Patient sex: M
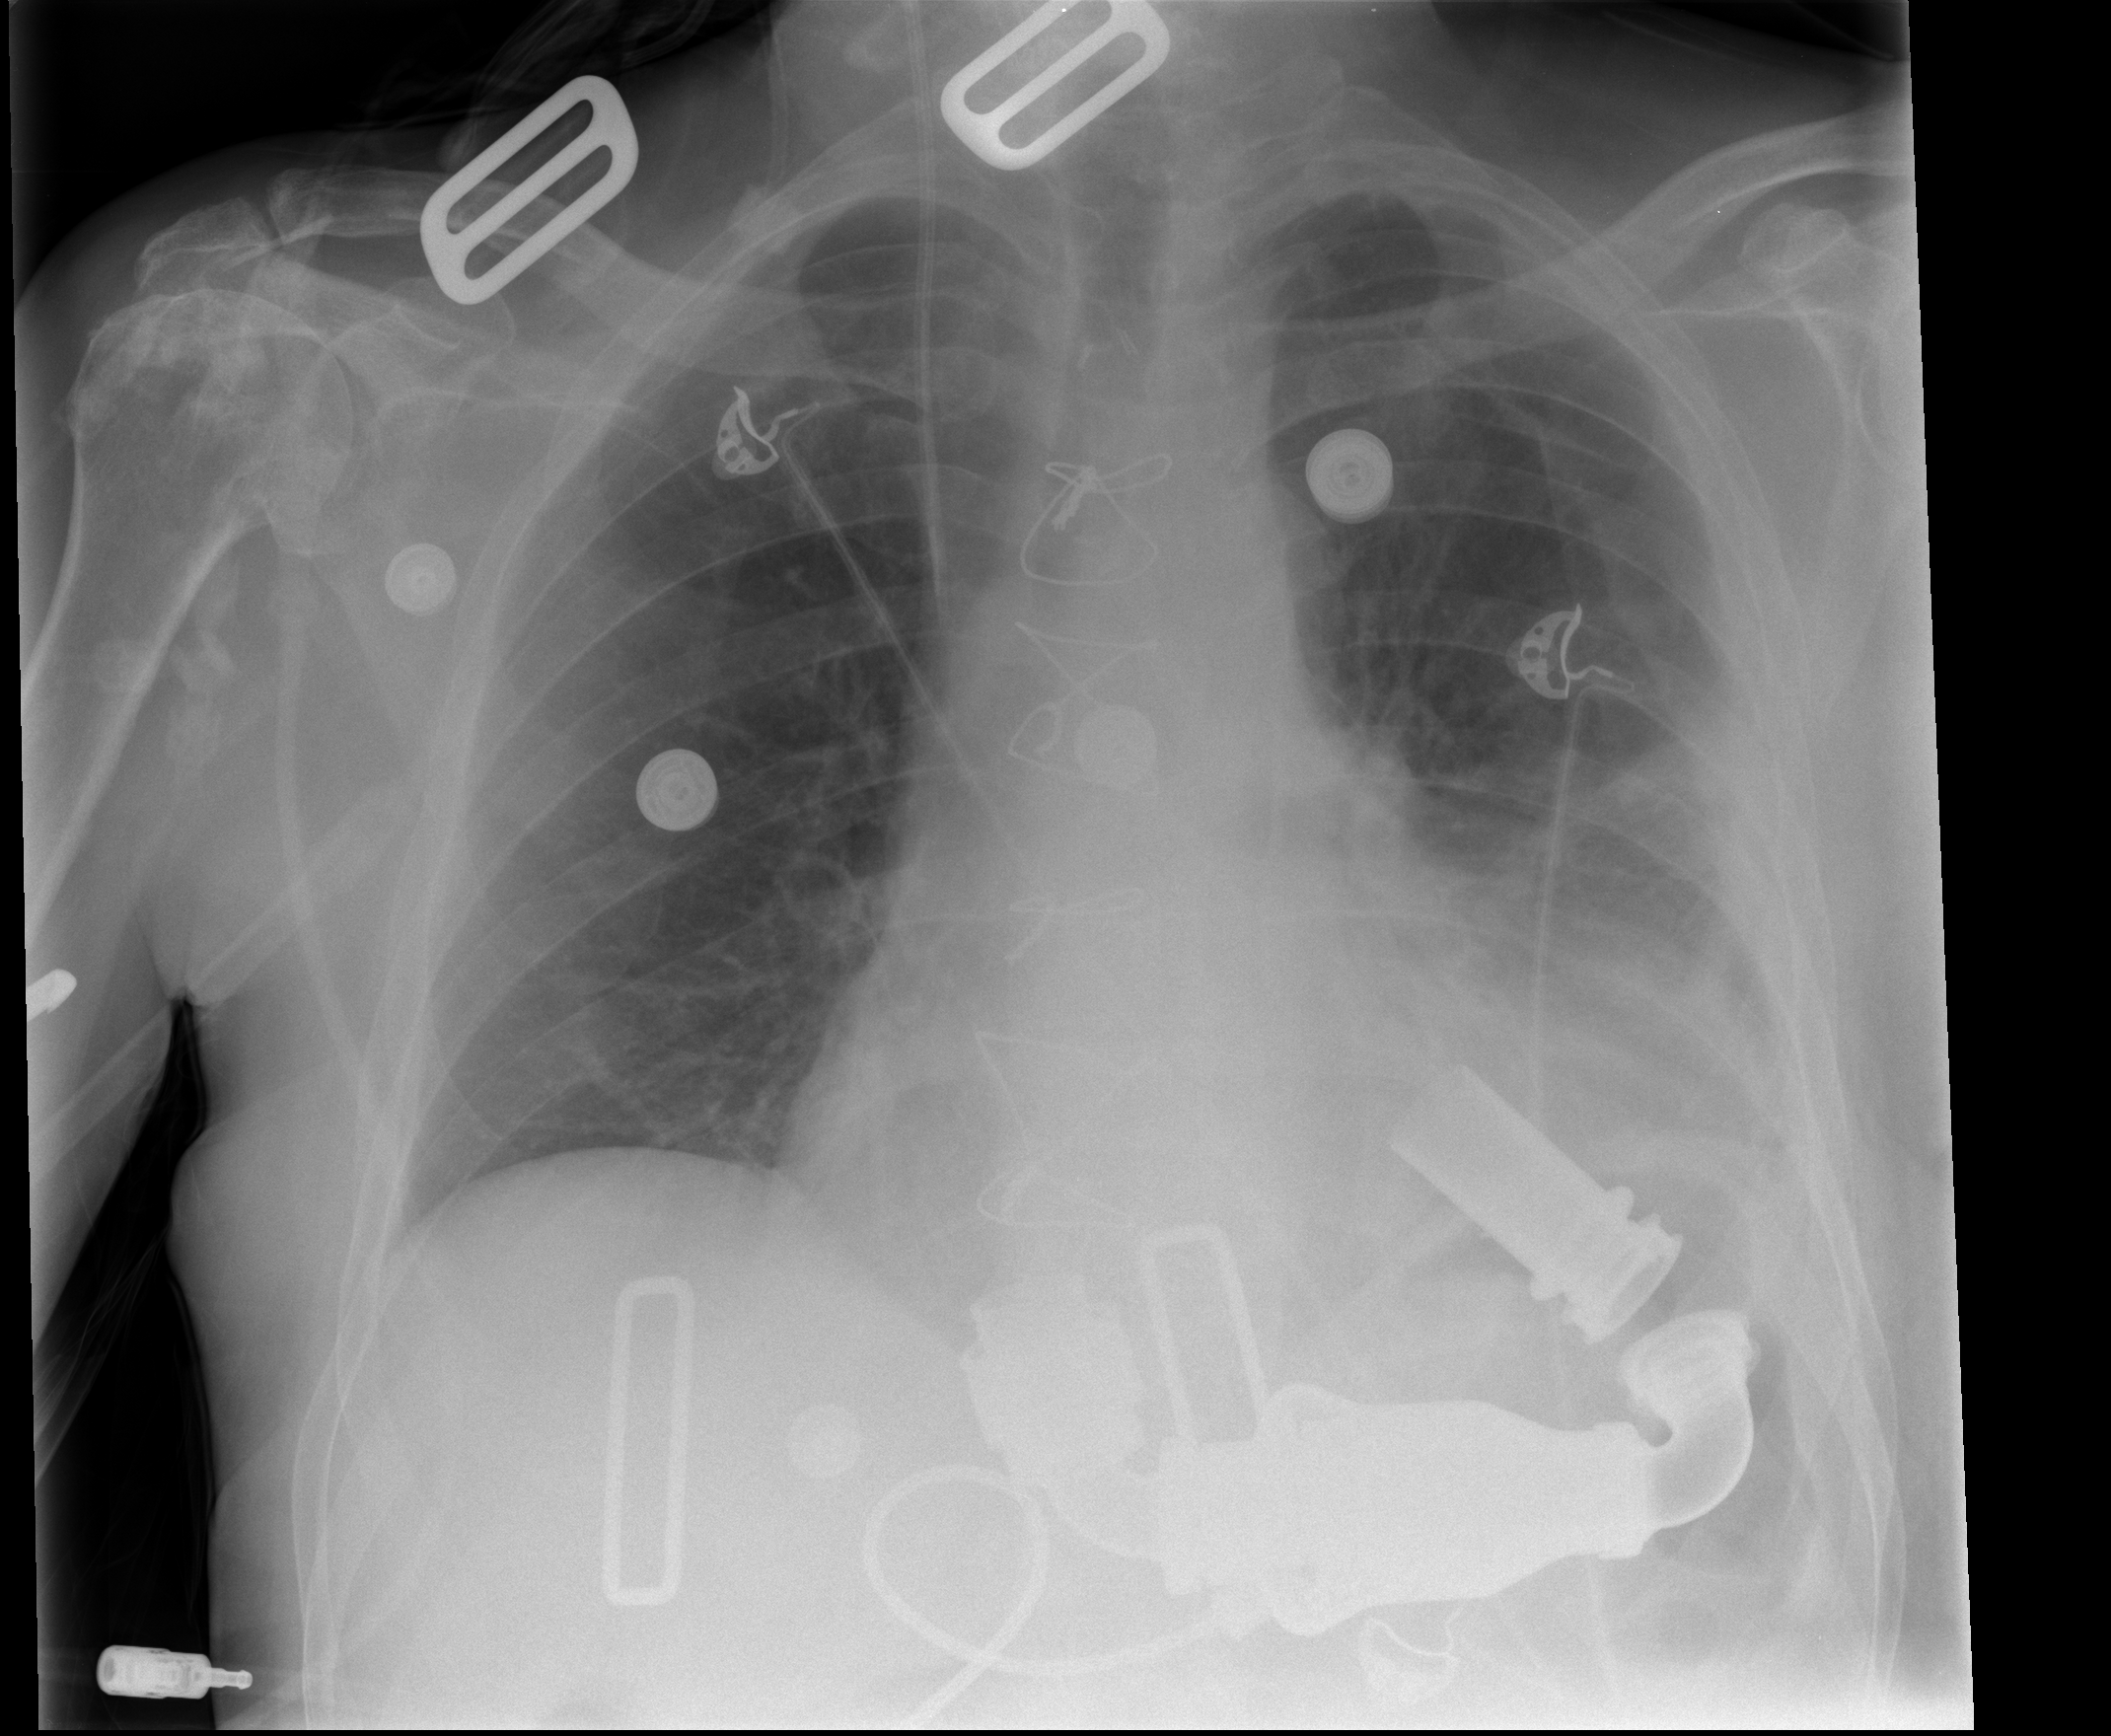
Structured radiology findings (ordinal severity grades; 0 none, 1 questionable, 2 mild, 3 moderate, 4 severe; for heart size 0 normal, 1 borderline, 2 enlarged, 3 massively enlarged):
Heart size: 2
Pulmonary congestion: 2
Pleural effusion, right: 0
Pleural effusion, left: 2
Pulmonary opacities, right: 0
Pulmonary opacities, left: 2
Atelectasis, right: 0
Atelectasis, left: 3